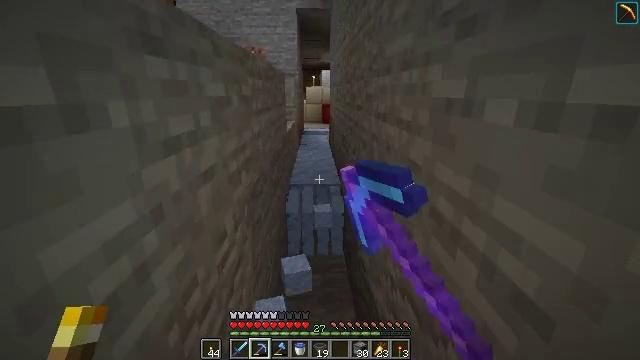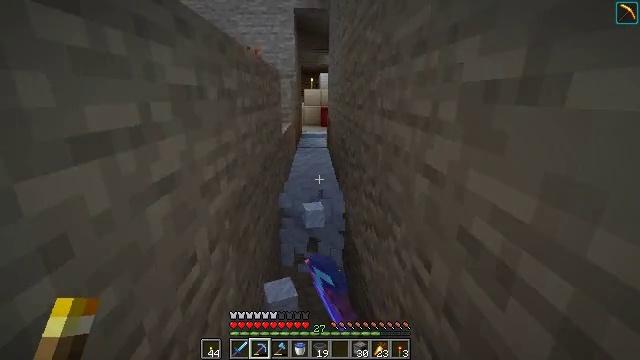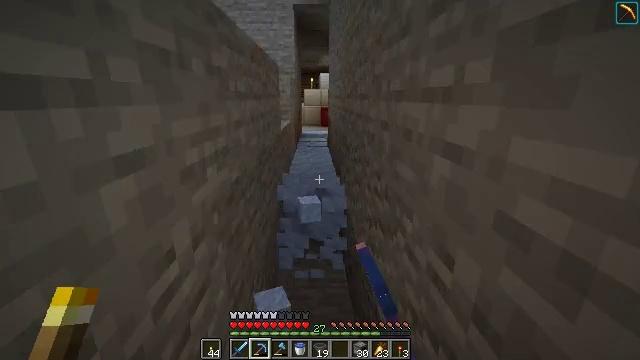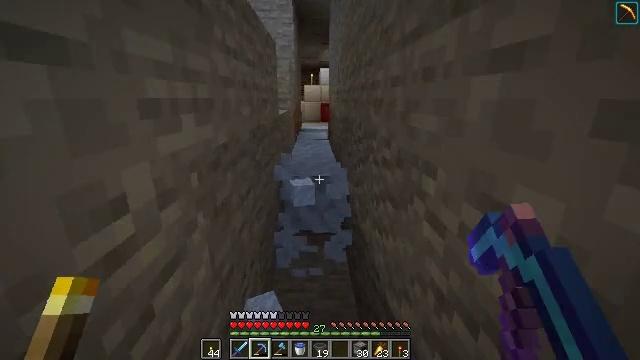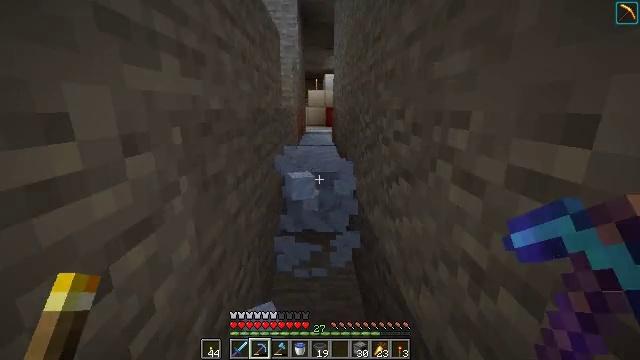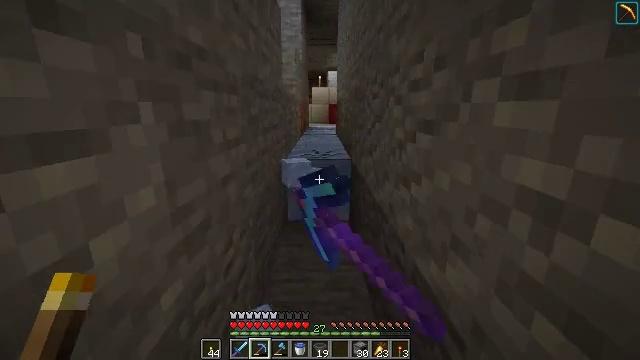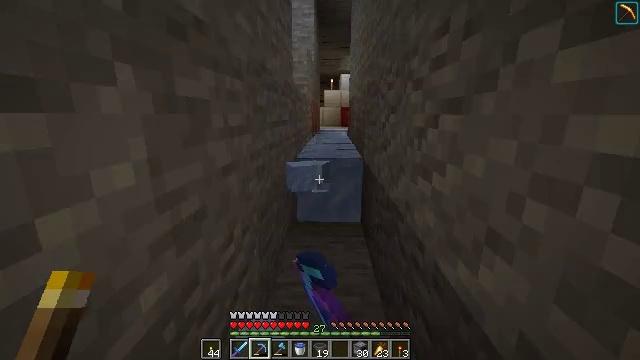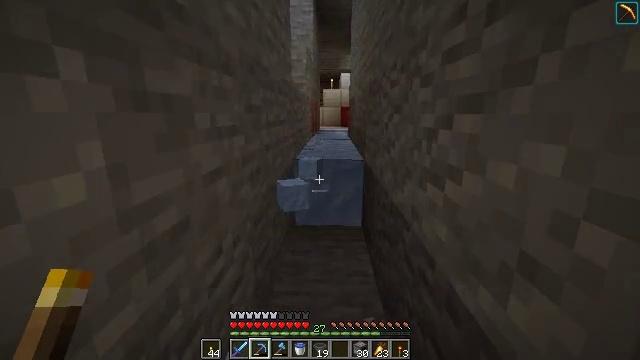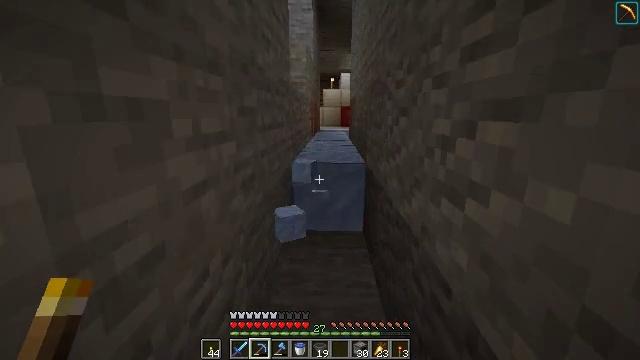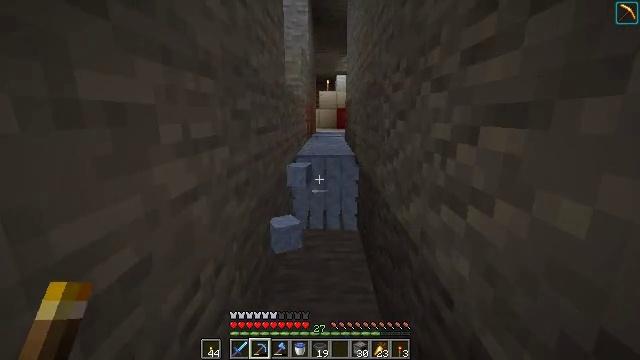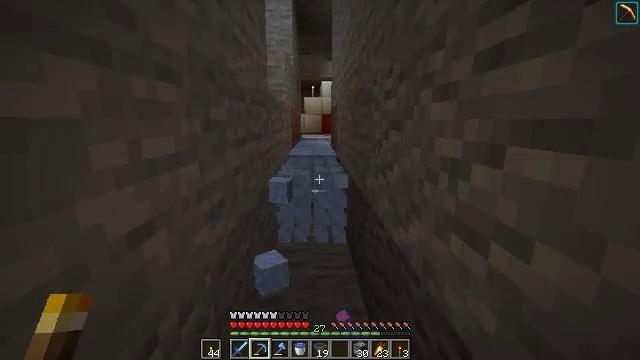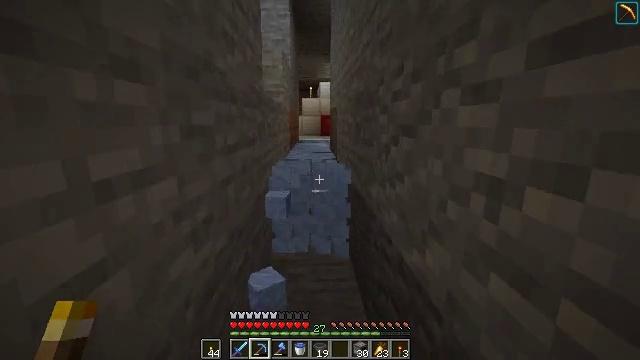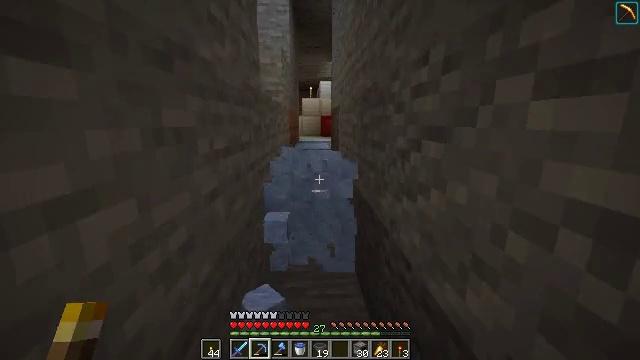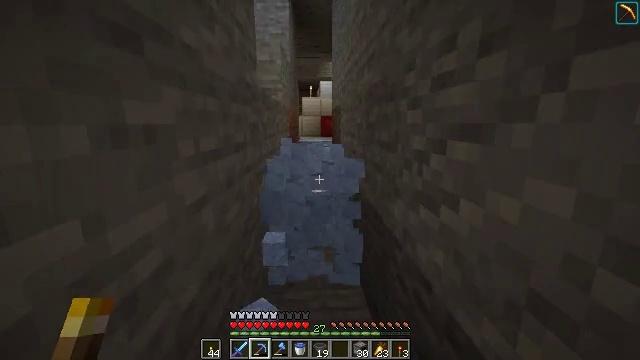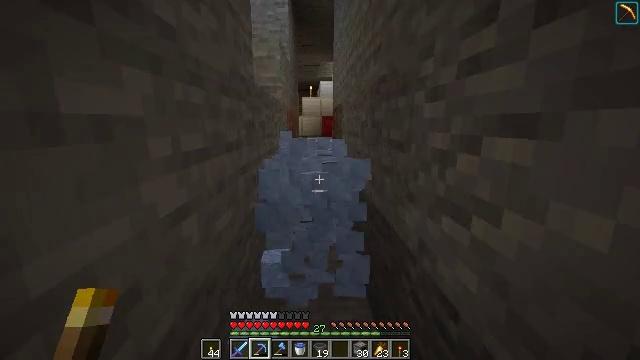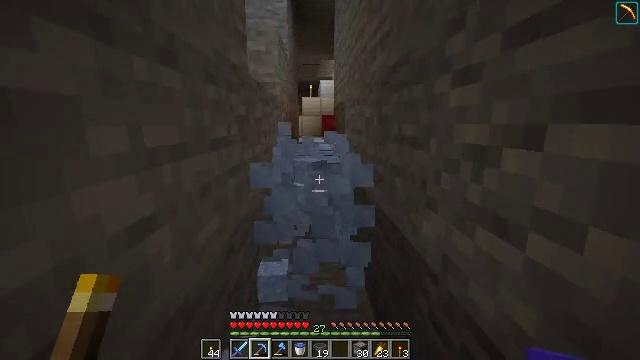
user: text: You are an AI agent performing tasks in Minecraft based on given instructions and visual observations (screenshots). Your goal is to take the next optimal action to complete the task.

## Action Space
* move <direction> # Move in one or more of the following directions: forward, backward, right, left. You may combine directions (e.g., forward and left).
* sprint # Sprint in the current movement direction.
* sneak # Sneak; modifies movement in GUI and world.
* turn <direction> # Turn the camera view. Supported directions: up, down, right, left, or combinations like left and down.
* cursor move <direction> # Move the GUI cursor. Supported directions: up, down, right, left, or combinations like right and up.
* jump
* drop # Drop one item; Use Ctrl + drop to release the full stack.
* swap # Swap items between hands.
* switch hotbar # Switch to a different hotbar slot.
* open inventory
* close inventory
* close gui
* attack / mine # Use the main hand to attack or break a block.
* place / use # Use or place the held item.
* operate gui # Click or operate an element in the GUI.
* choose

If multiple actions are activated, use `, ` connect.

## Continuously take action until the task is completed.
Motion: motion action
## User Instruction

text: Acquire packed ice by mining.
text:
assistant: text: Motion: move forward, attack / mine
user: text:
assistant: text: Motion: move forward, attack / mine
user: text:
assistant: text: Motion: move forward, attack / mine
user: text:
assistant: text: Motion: move forward, turn up, attack / mine
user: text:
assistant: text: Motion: move forward, attack / mine
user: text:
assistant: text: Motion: turn left and up
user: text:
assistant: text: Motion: no_op
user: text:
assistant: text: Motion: move forward
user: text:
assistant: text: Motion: move forward, attack / mine
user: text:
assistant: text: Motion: move forward, turn right and up, attack / mine
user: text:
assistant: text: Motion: move forward, attack / mine
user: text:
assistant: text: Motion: move forward, attack / mine
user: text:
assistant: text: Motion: move forward, attack / mine
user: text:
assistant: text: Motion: move forward, attack / mine
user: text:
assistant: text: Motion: move forward, attack / mine
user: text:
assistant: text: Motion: move forward, attack / mine
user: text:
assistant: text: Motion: move forward, attack / mine
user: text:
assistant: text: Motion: move forward, attack / mine
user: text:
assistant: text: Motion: move forward, attack / mine
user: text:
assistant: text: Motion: move forward, attack / mine
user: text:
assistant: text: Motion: move forward, attack / mine
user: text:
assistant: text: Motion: move forward, attack / mine
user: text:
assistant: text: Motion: move forward, attack / mine
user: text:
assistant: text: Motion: move forward, attack / mine
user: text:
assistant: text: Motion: move forward, attack / mine
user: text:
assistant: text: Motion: move forward
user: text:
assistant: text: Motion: move forward, turn left and down
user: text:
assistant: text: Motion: move forward, turn left and down
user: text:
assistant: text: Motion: move forward
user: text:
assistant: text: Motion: move forward